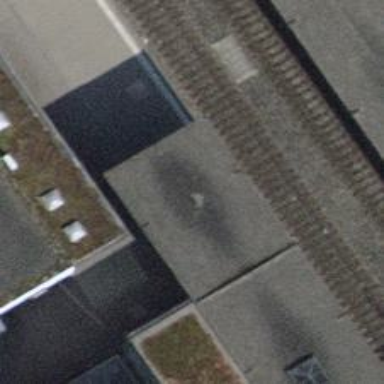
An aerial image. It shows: Black bench.